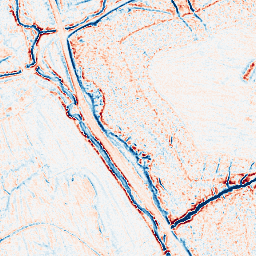
Category: edge_preserving
Decomposition family: anisotropic_diffusion
Decomposition parameters: iterations: 20
kappa: 30
gamma: 0.05
Upsampling method: bilinear
Upsampling parameters: scale: 4
Upsampling scale: 4